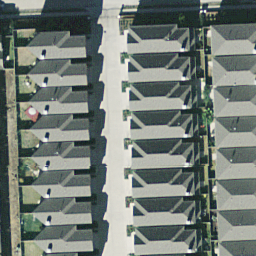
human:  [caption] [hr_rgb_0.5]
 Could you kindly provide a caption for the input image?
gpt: Lots of houses arranged in lines with some roads fo through them .

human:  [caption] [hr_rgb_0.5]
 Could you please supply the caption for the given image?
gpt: It is a dense residential area with many houses arranged in lines .

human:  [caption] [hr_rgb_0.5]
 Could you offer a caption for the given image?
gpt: There are lots of houses arranged in lines .

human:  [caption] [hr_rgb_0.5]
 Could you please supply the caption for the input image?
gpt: This is a dense residential area .

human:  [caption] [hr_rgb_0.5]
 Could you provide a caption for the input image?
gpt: There are some houses arranged in lines in the dense residential area .